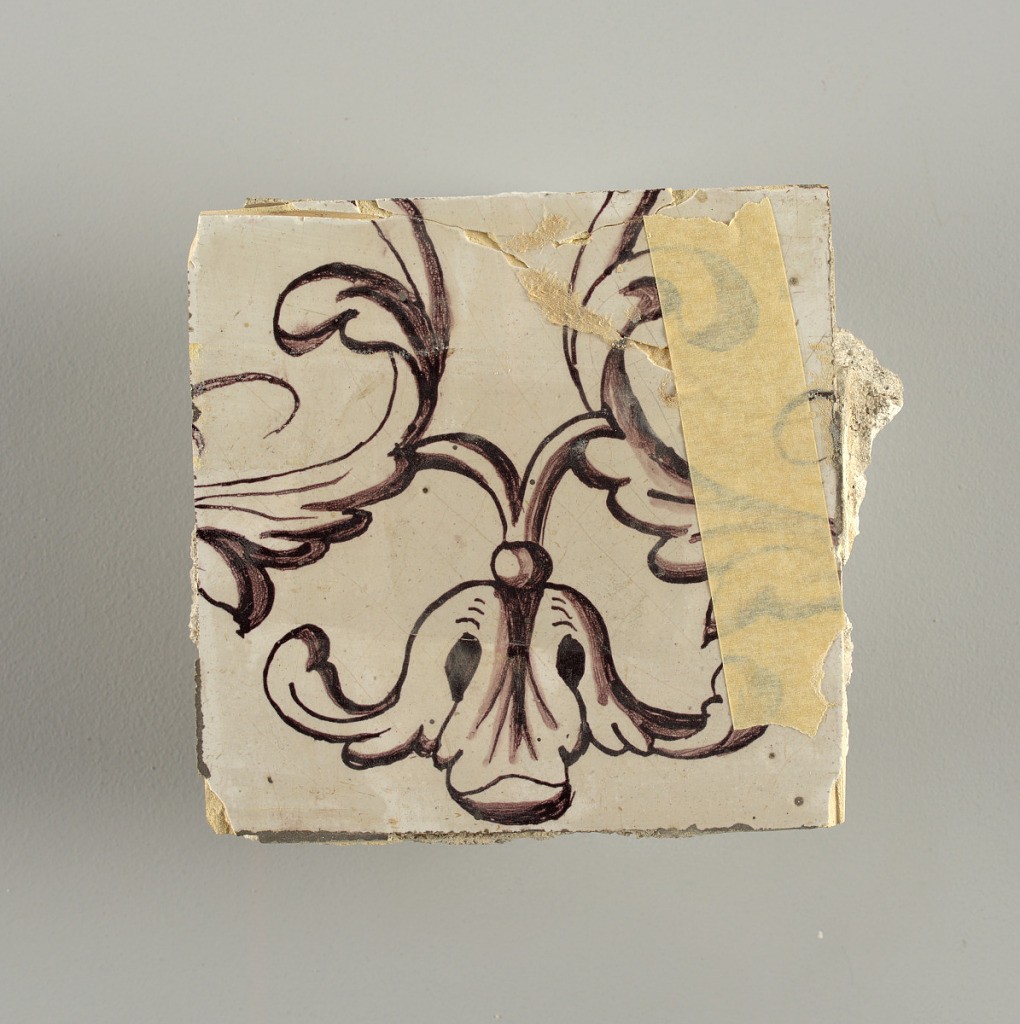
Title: Wall facing
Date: ca. 1725
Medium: tin-glazed earthenware, underglaze
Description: Two vertical rectangles, twenty-three tiles high.  A) Nine tiles wide at top; seven tiles wide at bottom.  B) Ten and one-half tiles wide.

Arabesque design of foliage.  A) with centered figure of Justice under a canopy.  B) with centered urn.